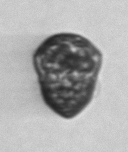
Label: Mesodinium